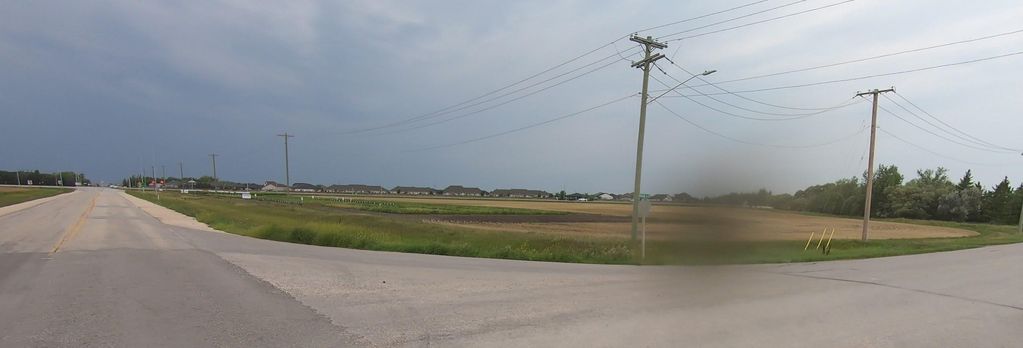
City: winnipeg